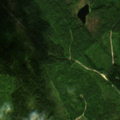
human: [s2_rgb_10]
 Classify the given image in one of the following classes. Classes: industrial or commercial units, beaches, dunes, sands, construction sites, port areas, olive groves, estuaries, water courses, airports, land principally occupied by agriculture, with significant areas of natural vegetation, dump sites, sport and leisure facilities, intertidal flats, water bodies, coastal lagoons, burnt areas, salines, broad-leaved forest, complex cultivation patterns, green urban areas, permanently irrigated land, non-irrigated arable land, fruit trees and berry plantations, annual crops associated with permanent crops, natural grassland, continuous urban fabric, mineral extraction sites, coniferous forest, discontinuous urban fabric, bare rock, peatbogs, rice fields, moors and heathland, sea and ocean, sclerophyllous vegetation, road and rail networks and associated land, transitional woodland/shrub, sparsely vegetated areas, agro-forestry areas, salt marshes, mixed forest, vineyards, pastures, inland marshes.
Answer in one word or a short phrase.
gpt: coniferous forest, mixed forest